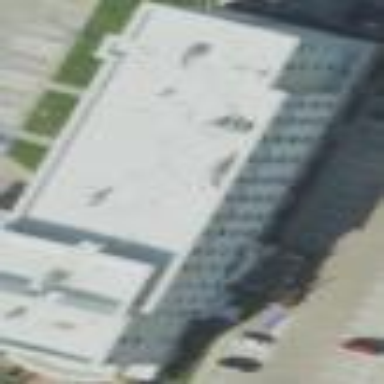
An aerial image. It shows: Hotel building.